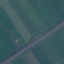
Land use / land cover: Highway